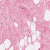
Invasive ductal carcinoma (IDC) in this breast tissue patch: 0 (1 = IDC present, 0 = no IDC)